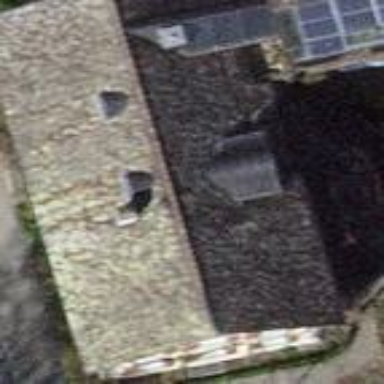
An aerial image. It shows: Gabled building with roof made of roof tiles. The roof is oriented along the building and has dim gray color. The building itself has dark salmon color.